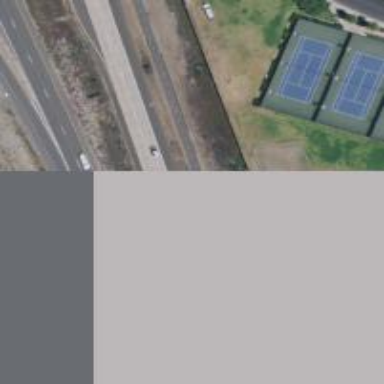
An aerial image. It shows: Asphalt road classified as primary highway with expressway characteristics.